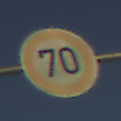
Verkehrszeichen: Geschwindigkeit70
Umgebung: Outdoor, Nature
Tageszeit: SunriseSunset
Wetter: Clear
Licht: Natural
Jahreszeit: NotSpecified
Kontrast: LowContrast